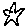
Label: star